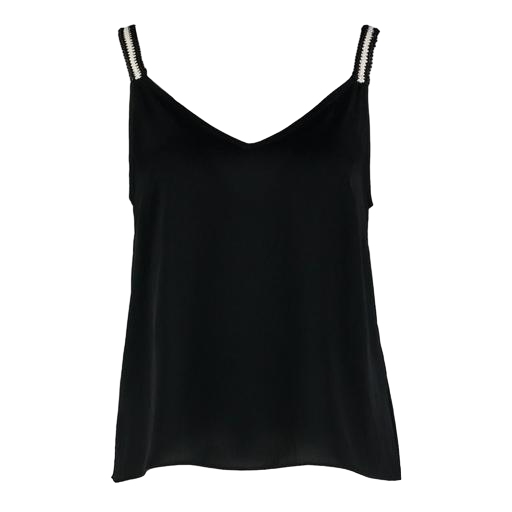
black limited edition ring detail cami, black chelsea cami, black bella cami, white background